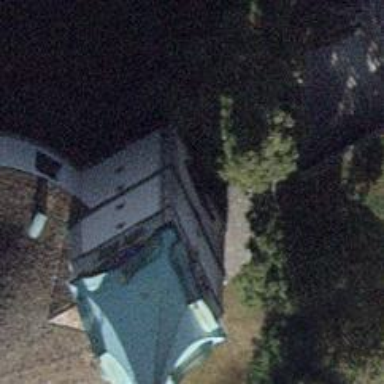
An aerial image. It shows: Bell tower with pyramidal roof shape.